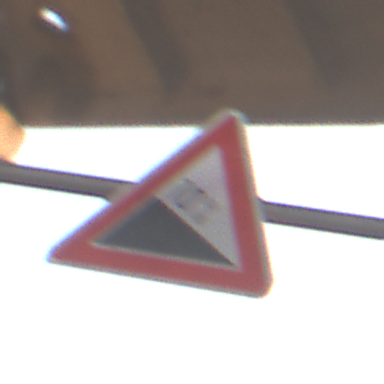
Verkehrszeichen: Gefaelle10
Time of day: SunriseSunset
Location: Roofed (Suburban)
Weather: Clear
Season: NotSpecified
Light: Natural